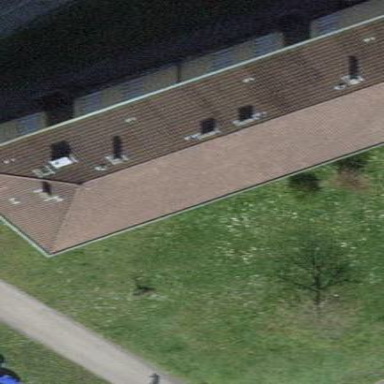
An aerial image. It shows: Half-hipped roof on apartment building.